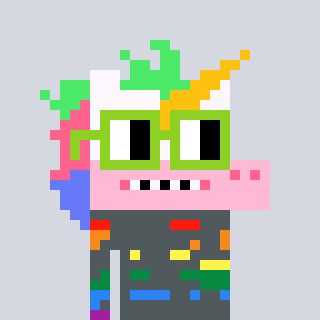
a pixel art character with square light green glasses, a unicorn-shaped head and a grayscale-colored body on a cool background